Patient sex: M
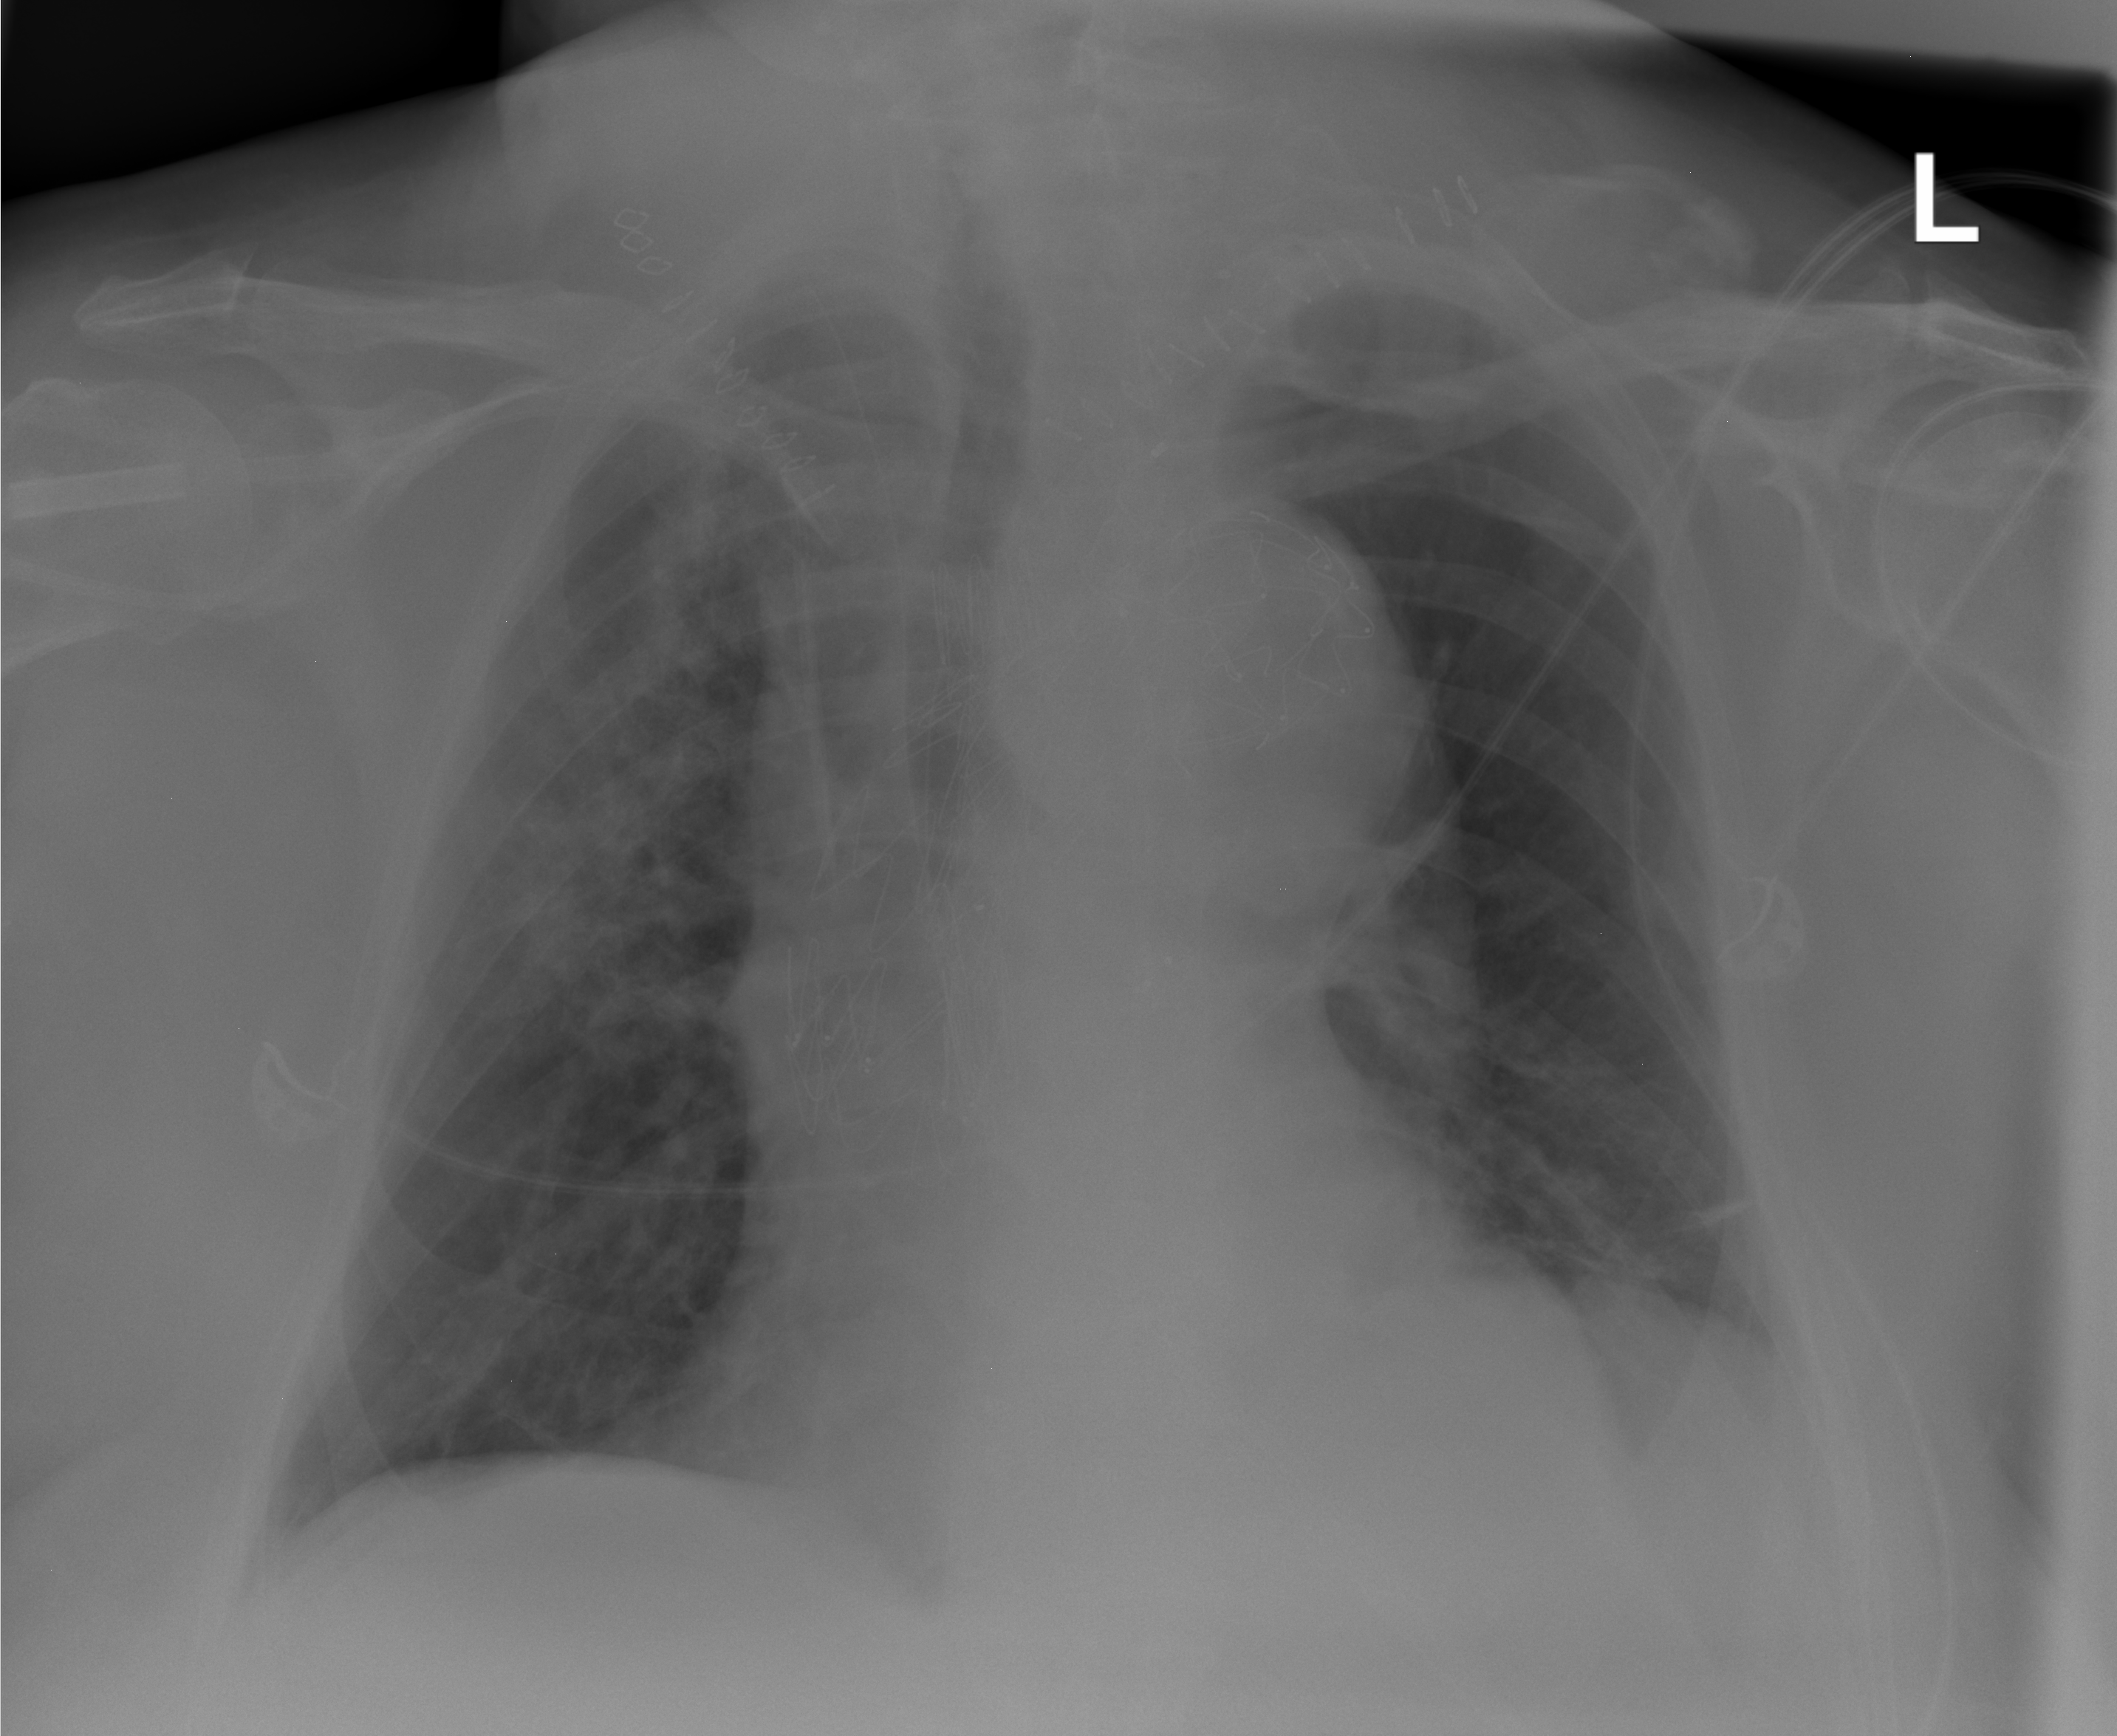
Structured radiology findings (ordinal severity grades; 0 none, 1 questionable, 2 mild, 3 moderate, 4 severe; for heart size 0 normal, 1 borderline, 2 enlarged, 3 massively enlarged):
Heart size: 2
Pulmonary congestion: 2
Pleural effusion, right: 0
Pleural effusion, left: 0
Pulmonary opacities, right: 3
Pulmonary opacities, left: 2
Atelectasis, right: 2
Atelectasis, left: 1